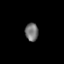
Tissue: prostate
Cell type: T cells
Senescence score: 0.2552
Nuclear area (px): 232
Mean DAPI intensity: 116.172